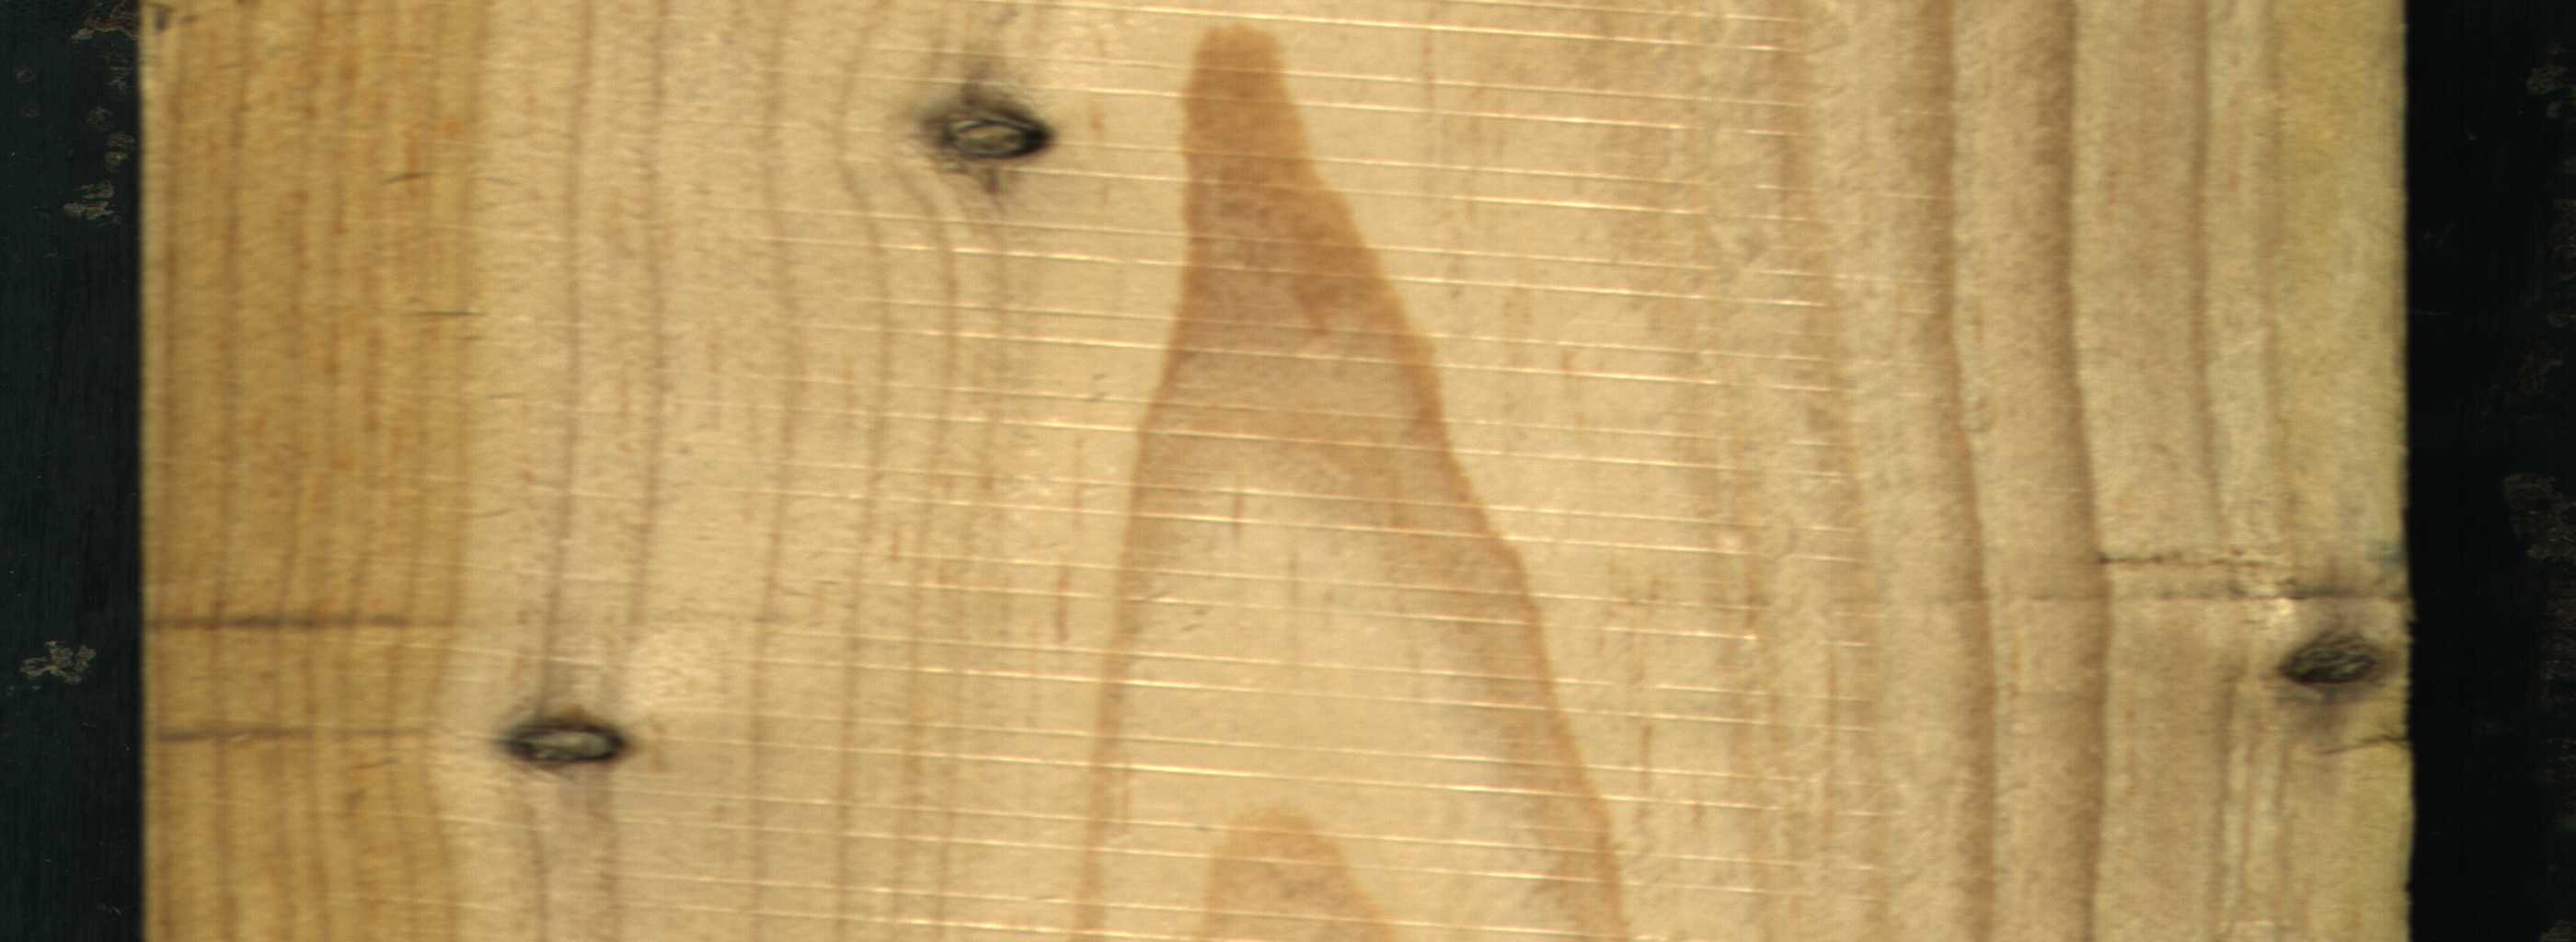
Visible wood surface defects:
resin
Dead_Knot
Dead_Knot
Dead_Knot